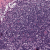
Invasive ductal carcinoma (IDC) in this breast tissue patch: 0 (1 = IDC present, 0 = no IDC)